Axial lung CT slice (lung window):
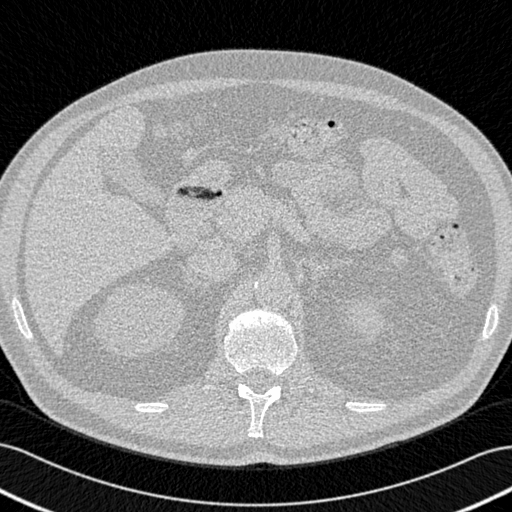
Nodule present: no